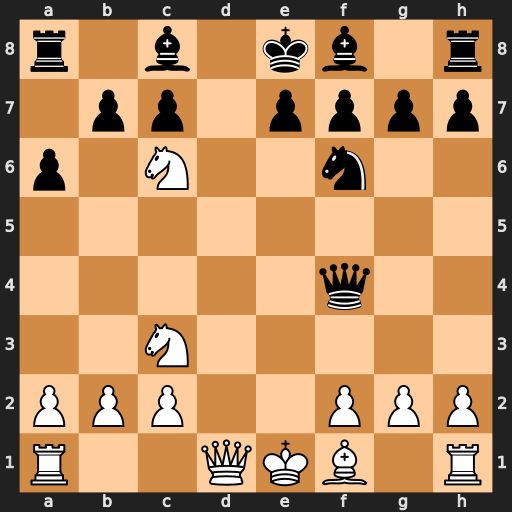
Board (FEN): r1b1kb1r/1pp1pppp/p1N2n2/8/5q2/2N5/PPP2PPP/R2QKB1R
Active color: w
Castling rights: KQkq
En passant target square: -
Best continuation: Qd8#